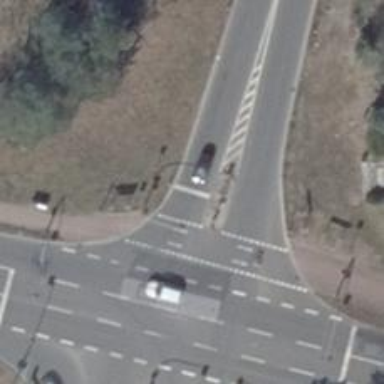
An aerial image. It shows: Traffic signals at road crossing.